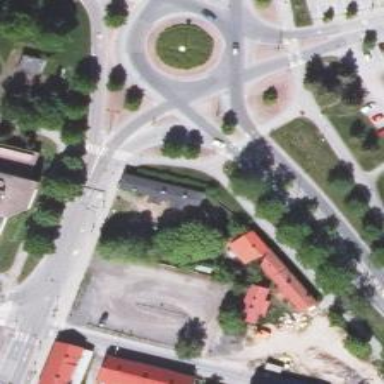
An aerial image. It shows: Crossing road.